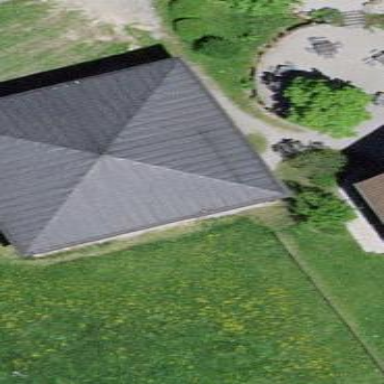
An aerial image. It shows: Commercial building with gabled roof.